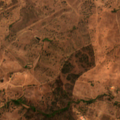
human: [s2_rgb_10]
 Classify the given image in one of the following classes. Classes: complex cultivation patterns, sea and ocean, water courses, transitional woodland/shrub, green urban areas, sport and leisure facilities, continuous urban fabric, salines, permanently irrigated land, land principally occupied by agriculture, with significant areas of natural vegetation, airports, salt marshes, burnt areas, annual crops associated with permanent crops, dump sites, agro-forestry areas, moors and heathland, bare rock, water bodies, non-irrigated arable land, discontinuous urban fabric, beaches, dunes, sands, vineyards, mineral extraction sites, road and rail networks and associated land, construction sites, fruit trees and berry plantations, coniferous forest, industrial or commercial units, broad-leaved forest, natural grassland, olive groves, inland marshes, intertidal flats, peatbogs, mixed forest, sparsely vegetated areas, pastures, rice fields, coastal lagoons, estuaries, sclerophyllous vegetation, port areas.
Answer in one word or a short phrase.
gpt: agro-forestry areas, transitional woodland/shrub